Aerial crown-view tile of a tropical tree (Barro Colorado Island, Panama), acquired 20250818:
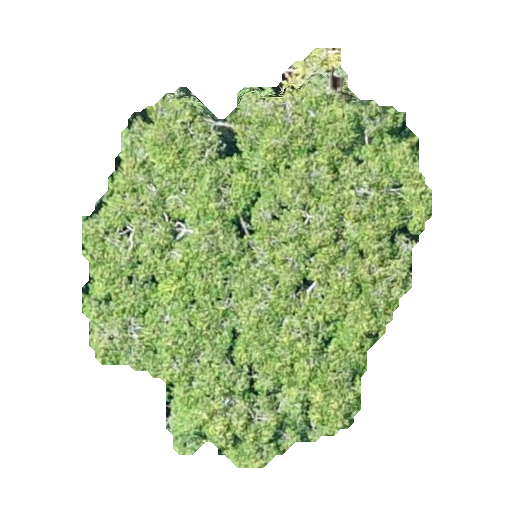
Species: Guatteria lucens
GBIF accepted scientific name: Guatteria lucens
Crown area: 143.282 m²